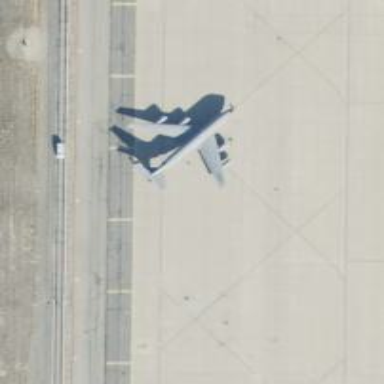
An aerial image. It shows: Image of taxiway at airport.